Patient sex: M
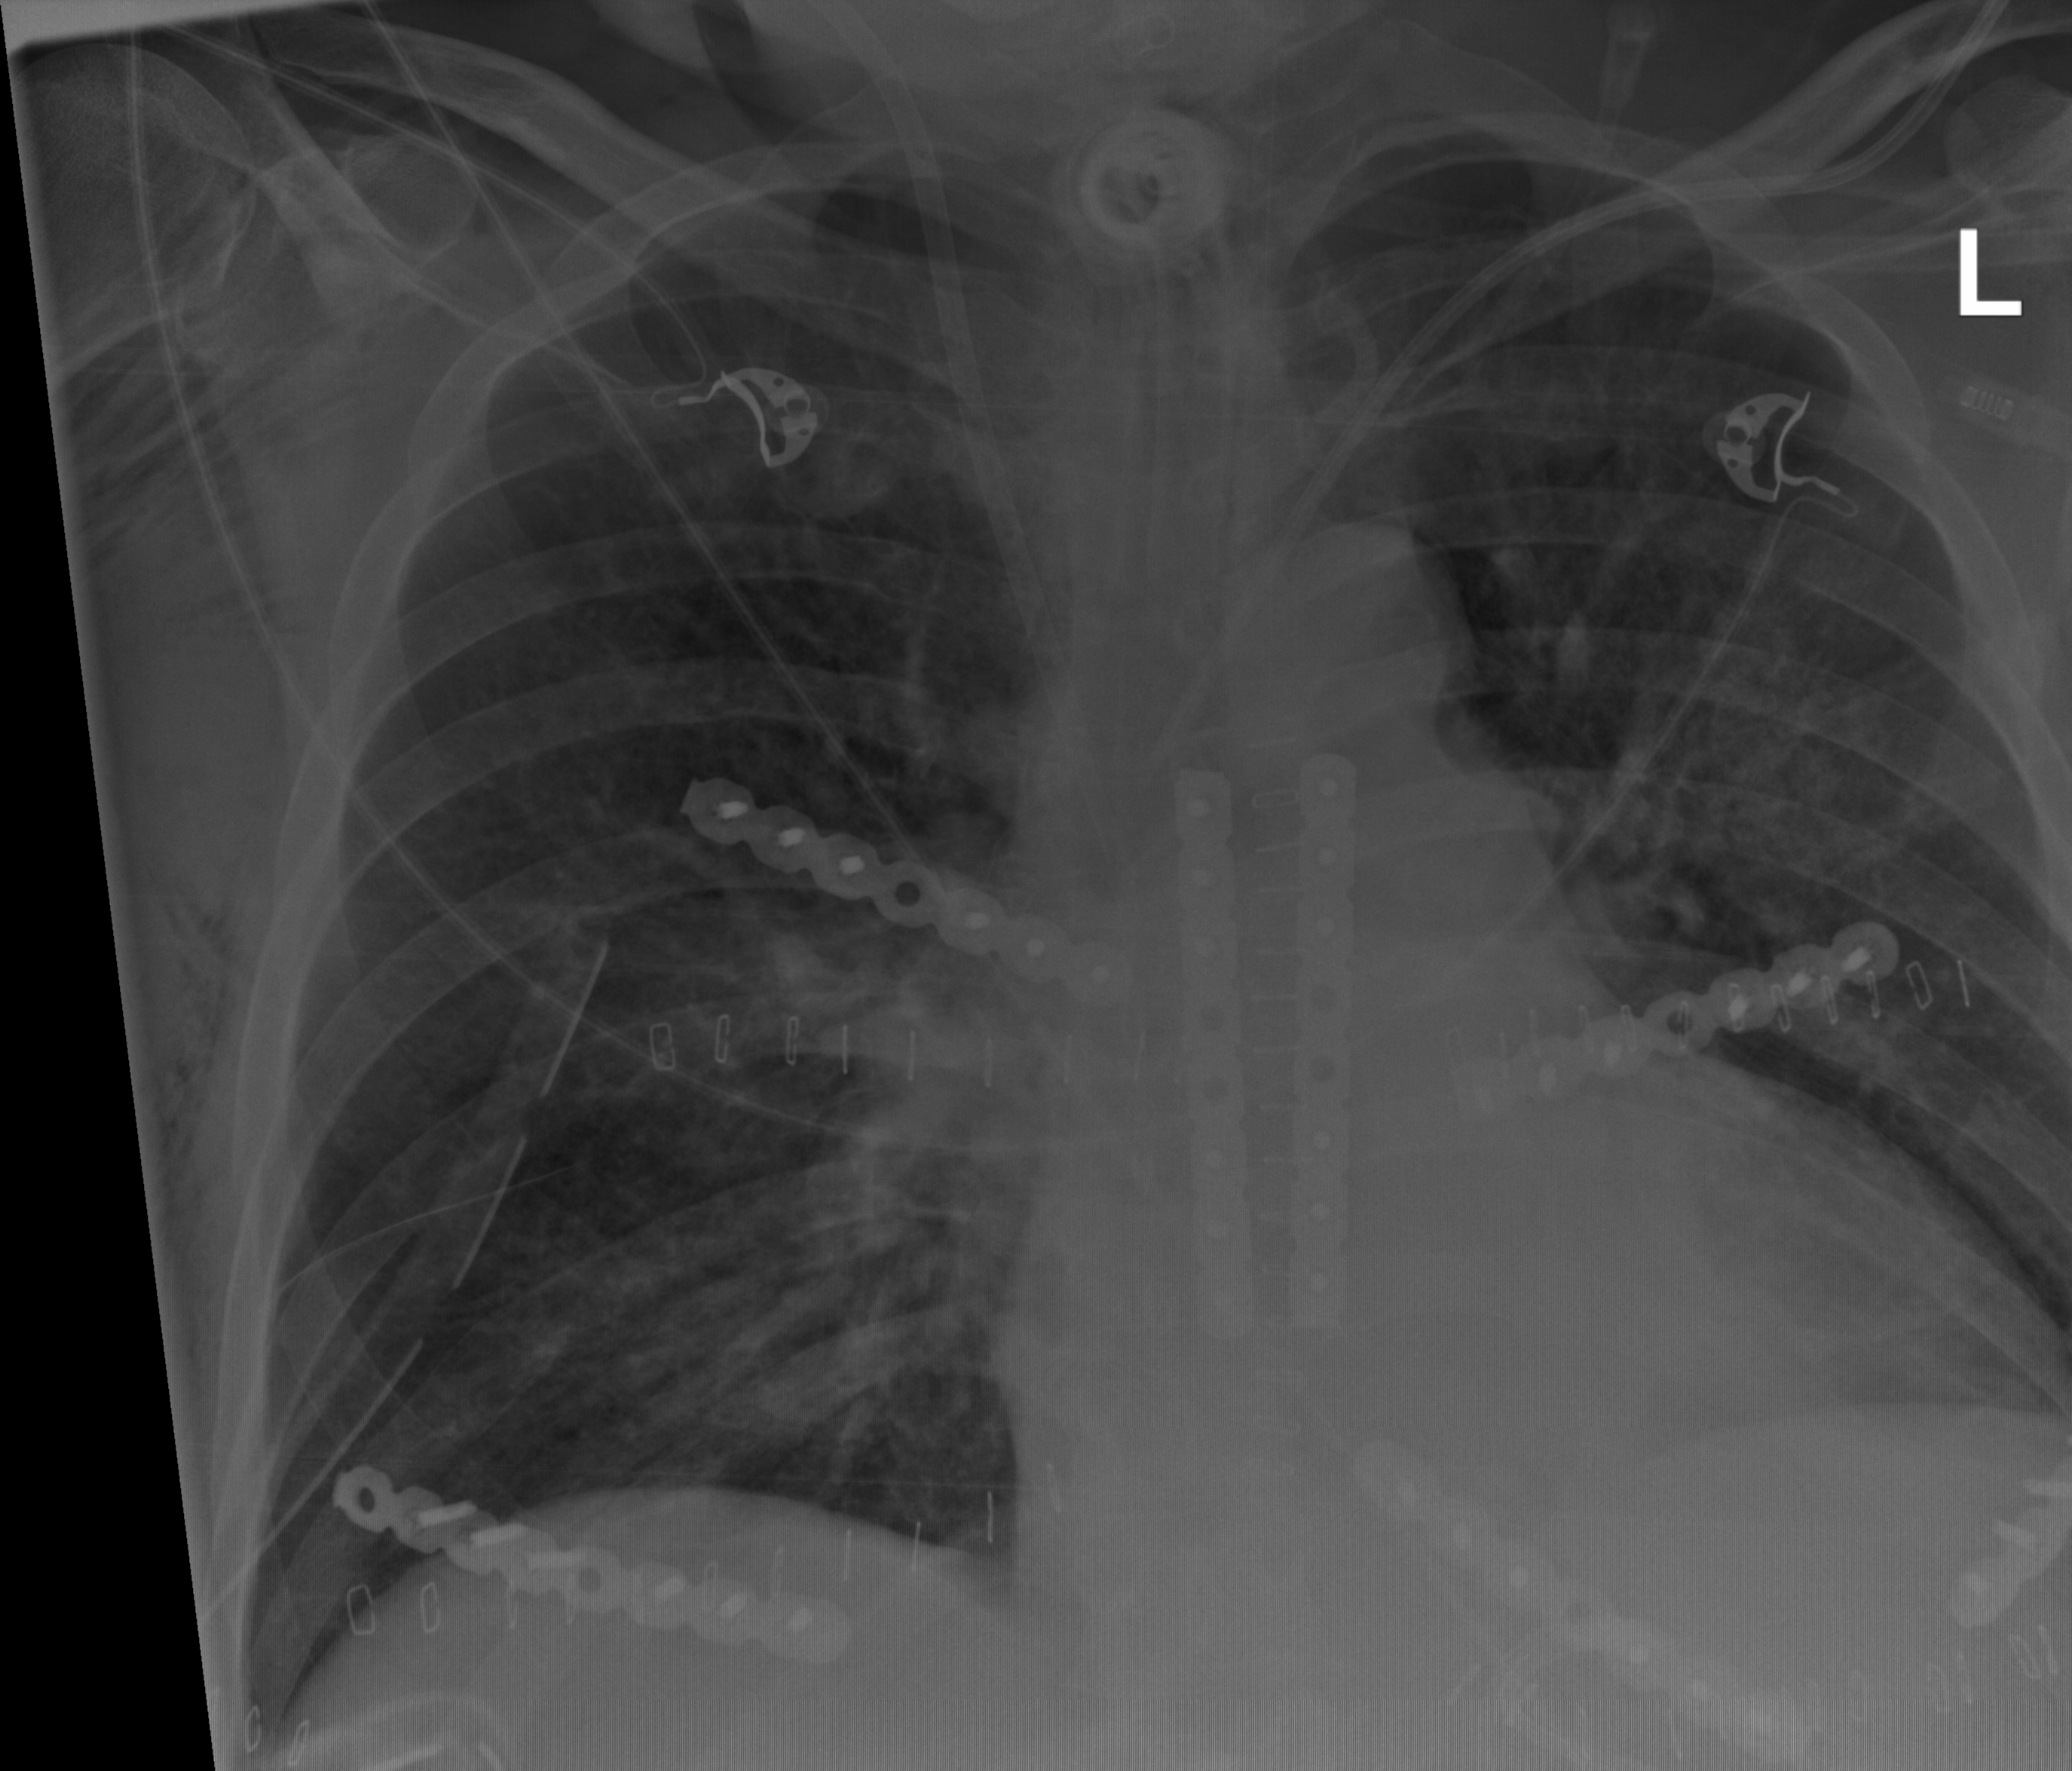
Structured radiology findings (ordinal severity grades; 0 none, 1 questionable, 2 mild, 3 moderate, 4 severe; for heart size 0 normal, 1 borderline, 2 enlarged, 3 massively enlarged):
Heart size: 2
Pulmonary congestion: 2
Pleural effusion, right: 0
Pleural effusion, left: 0
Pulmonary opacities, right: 2
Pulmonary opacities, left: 2
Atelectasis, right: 2
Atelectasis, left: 0